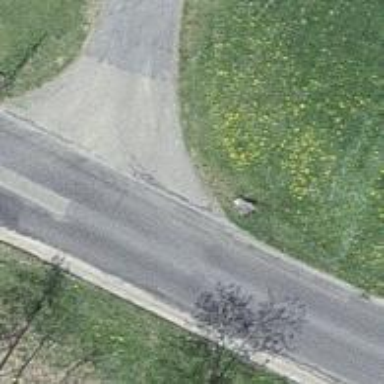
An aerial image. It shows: Bus stop along the road.